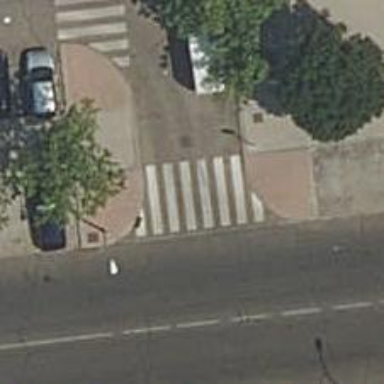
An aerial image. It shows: Zebra crossing on the road.